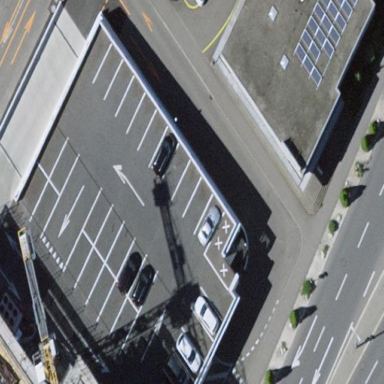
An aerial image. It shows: Multi-storey parking building with asphalt surface.